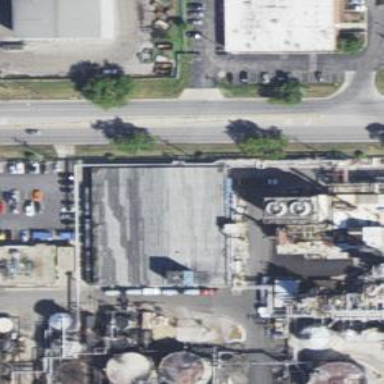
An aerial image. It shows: Industrial building.